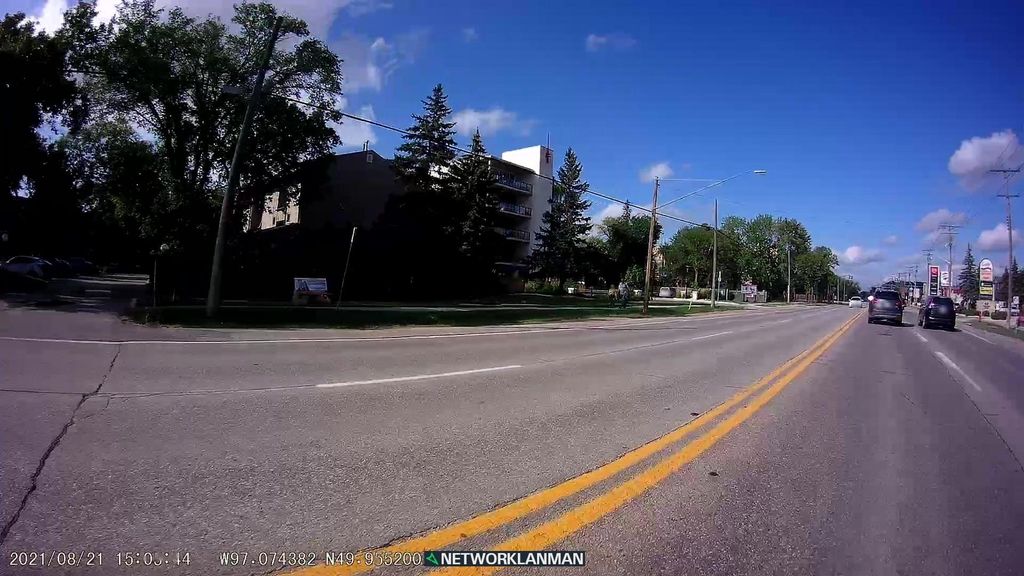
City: winnipeg